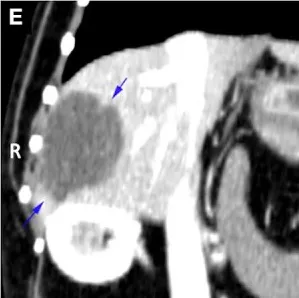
(D) Transverse contrast enhanced computed tomography image of the abdomen showing the cholangiocellular carcinoma (blue arrows).
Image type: radiology (ct)